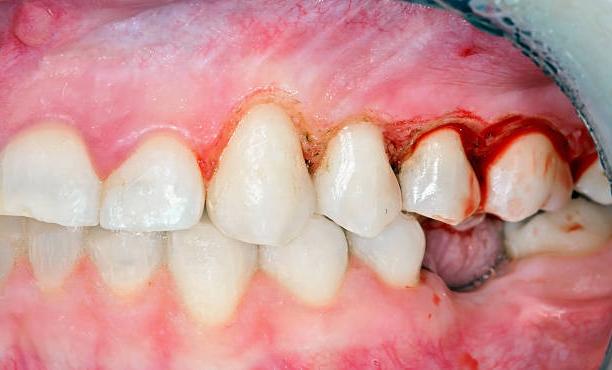
Condition: Gingivitis